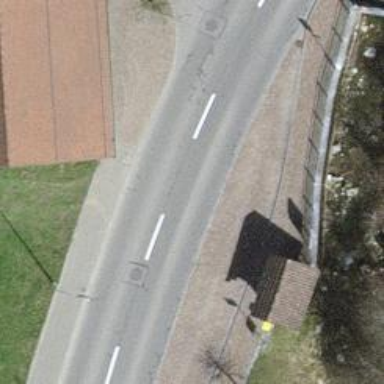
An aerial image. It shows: Bus stop with designated public transport stop position.